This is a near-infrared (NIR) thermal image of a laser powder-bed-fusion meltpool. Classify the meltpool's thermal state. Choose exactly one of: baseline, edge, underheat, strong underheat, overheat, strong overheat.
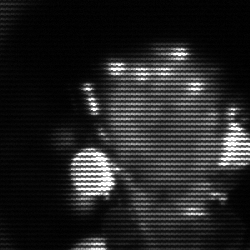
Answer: baseline